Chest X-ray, PA view. Patient: 35 years old, sex F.
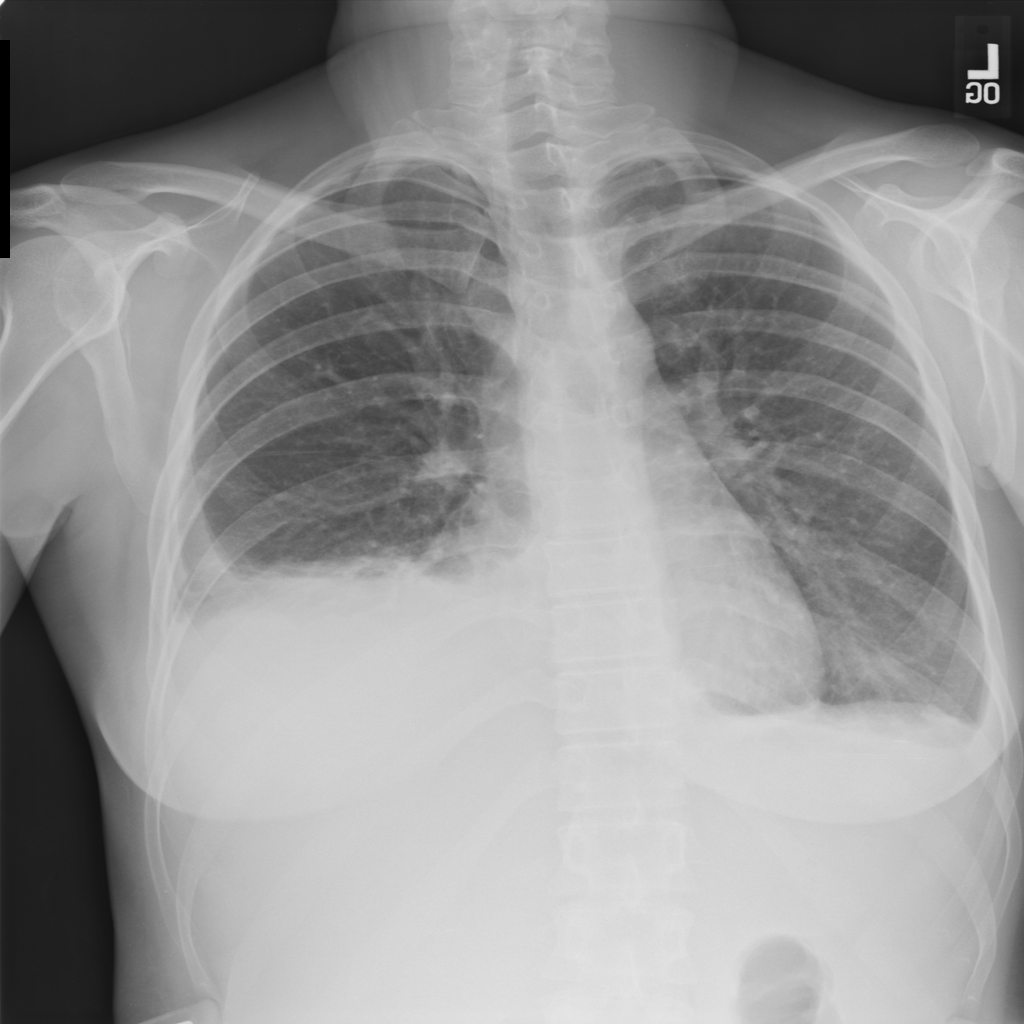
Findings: Atelectasis, Effusion